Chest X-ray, PA view. Patient: 55 years old, sex M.
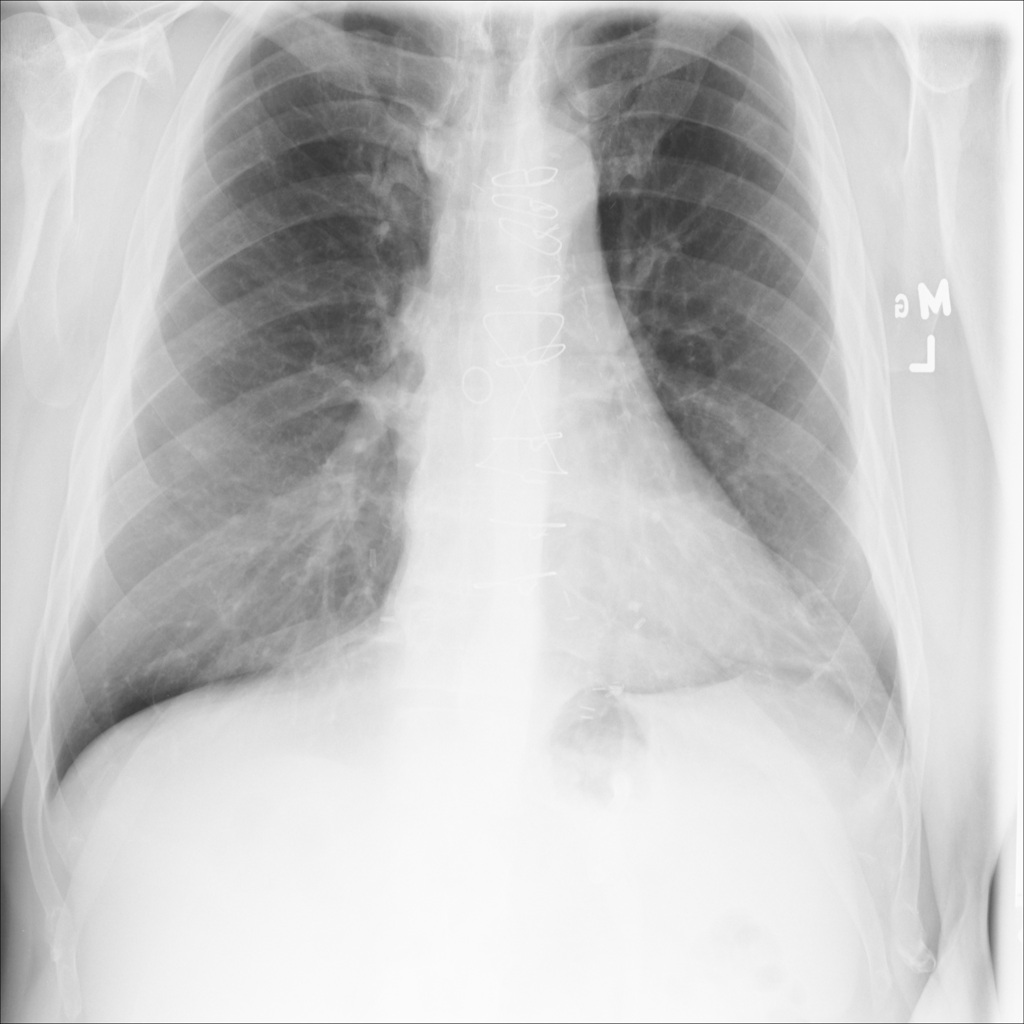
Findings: Pleural_Thickening